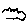
Label: cloud